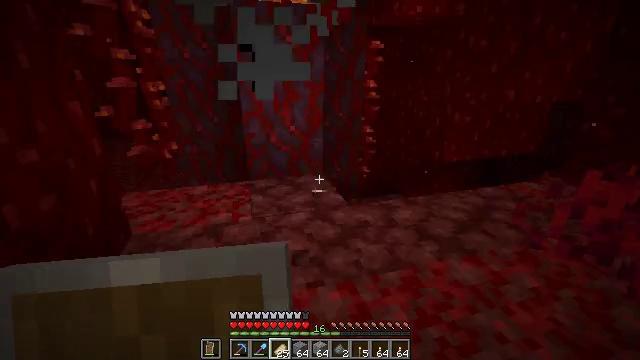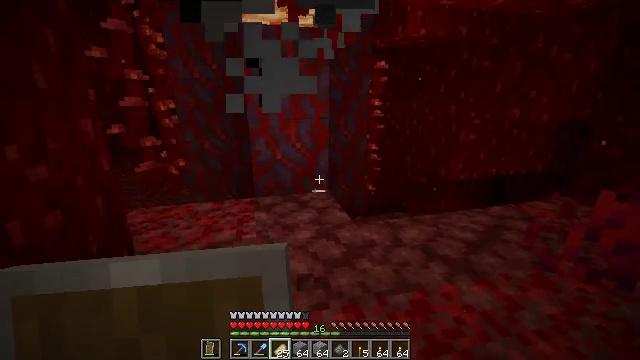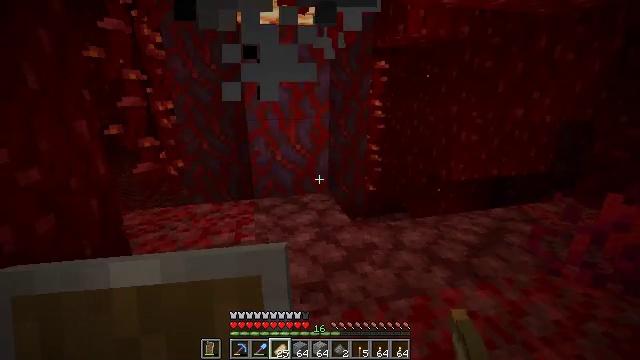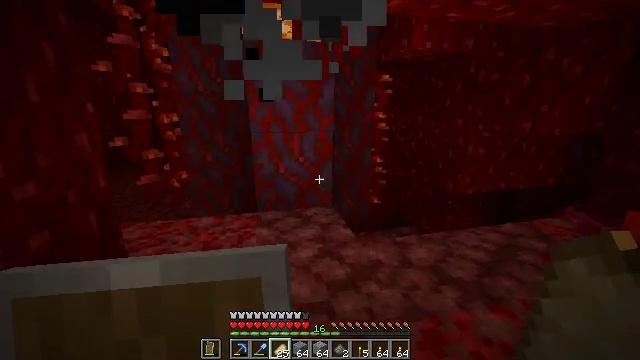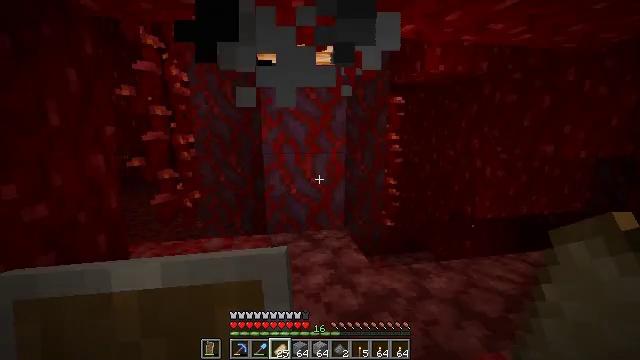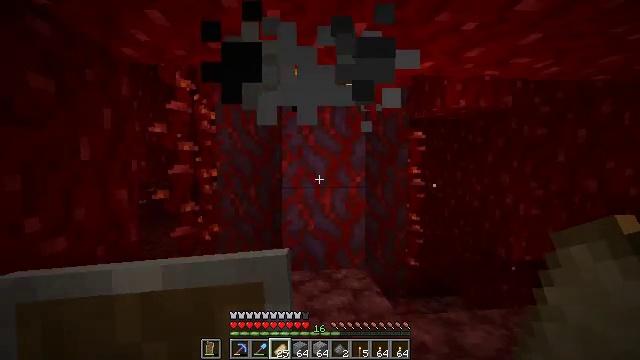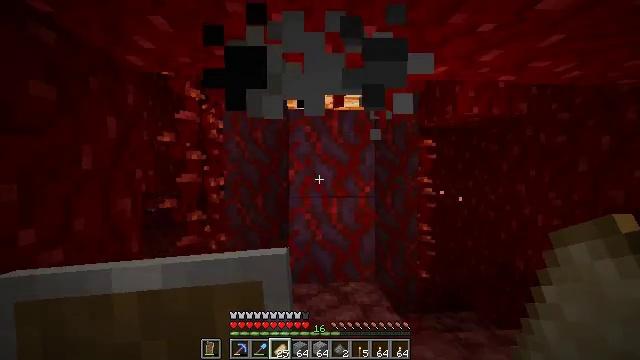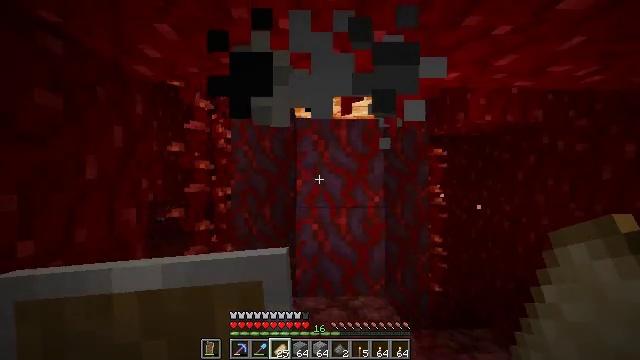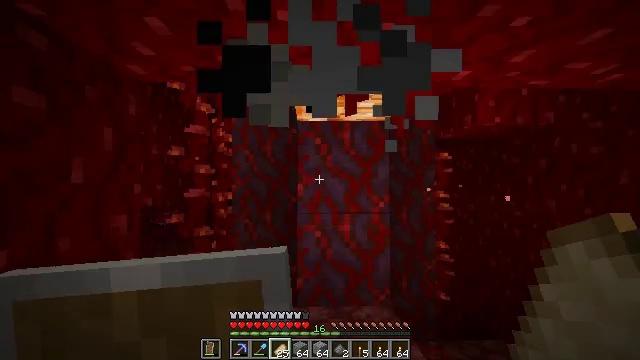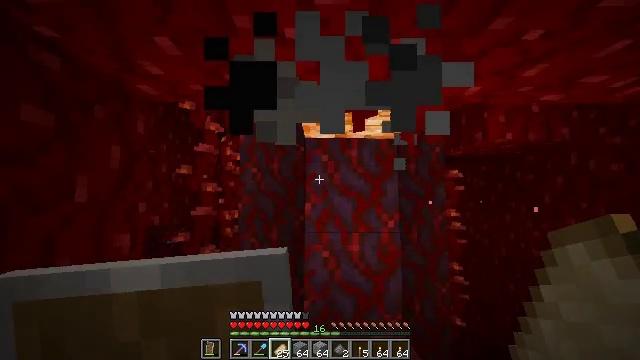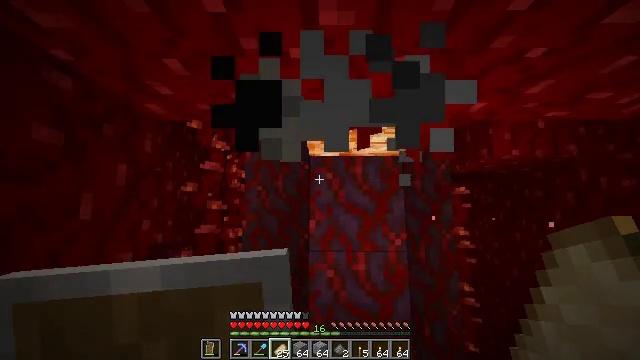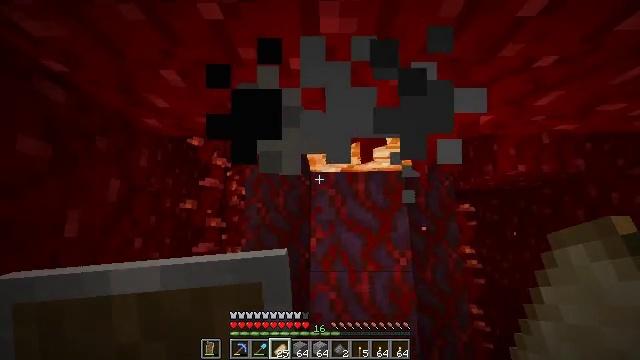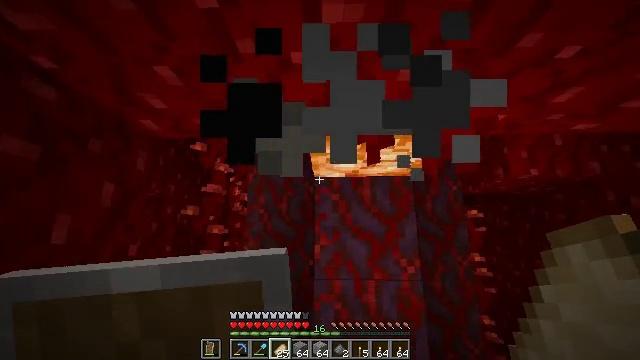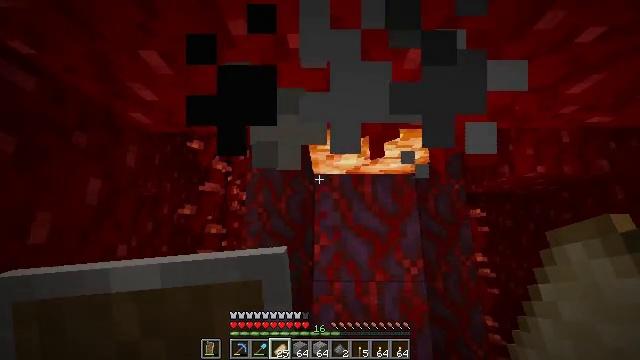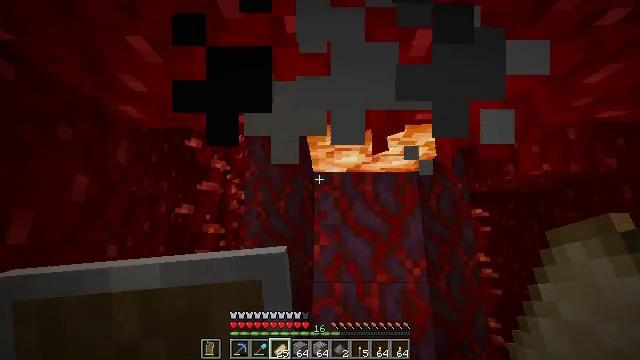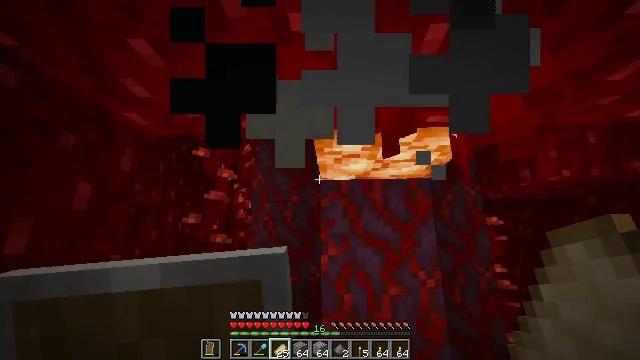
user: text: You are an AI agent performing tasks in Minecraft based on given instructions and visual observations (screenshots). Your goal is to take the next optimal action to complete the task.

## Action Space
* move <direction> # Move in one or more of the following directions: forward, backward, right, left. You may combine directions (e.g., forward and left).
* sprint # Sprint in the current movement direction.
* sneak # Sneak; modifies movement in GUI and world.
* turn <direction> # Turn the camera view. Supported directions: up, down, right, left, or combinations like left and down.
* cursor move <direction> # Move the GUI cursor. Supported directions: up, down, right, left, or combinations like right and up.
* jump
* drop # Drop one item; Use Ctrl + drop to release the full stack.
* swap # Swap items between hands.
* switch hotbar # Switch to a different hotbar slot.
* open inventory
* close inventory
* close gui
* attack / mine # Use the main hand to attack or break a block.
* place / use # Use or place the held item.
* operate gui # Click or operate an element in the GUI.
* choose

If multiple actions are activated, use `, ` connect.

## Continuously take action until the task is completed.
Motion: motion action
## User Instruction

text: Retrieve shroomlight for lighting purposes.
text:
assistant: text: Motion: move forward, sneak, turn left and up
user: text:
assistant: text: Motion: move forward, sneak
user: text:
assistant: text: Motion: move forward, sneak, turn up
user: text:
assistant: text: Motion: move forward, sneak, turn left and up
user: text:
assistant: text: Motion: move forward, sneak, turn left and up
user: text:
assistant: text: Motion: move forward, sneak, turn left and up
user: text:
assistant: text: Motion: move forward, sneak, turn left and up
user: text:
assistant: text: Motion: move forward, sneak, turn up
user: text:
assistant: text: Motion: move forward, sneak, turn left and up
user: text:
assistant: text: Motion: move forward, sneak, turn left and up
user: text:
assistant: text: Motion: move forward, sneak, turn up
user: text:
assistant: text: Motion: move forward, sneak, turn up
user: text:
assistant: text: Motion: move forward, sneak
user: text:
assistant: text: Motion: move forward, sneak
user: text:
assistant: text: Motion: move forward, sneak, turn left and up
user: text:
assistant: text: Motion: move forward, sneak, turn up, attack / mine
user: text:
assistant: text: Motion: move forward, sneak, turn up, attack / mine
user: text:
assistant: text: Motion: move forward, sneak, turn right and up, attack / mine
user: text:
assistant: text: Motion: move forward, sneak, attack / mine
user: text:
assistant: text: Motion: move forward, sneak, attack / mine
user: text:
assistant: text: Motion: move forward, sneak, attack / mine
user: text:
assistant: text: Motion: move forward, sneak, attack / mine
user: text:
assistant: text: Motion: move forward, sneak, attack / mine
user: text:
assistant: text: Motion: move forward, sneak, attack / mine
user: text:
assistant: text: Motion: move forward, sneak, turn up, attack / mine
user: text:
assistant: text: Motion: move forward, sneak, turn right and up, attack / mine
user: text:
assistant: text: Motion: move forward, sneak, turn right and up, attack / mine
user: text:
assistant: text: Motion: move forward, sneak, turn right and up, attack / mine
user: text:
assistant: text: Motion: move forward, sneak, turn right, attack / mine
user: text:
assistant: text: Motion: sneak, attack / mine